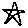
Label: star